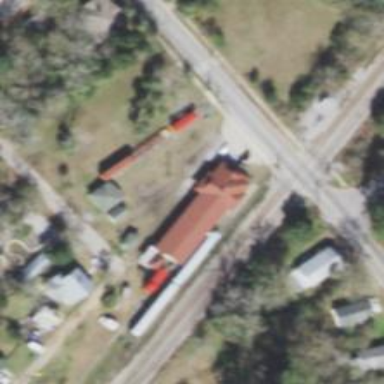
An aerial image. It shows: Historical railway car.